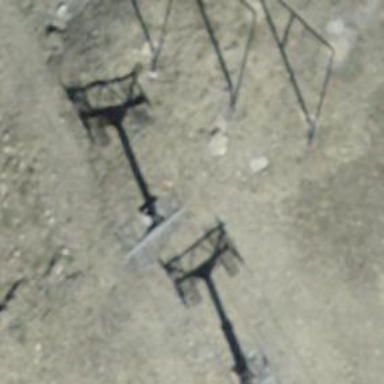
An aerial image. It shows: Chair lift captured from aerial perspective.